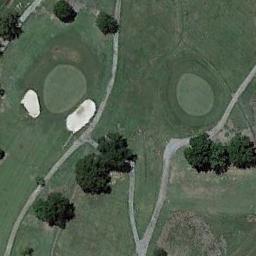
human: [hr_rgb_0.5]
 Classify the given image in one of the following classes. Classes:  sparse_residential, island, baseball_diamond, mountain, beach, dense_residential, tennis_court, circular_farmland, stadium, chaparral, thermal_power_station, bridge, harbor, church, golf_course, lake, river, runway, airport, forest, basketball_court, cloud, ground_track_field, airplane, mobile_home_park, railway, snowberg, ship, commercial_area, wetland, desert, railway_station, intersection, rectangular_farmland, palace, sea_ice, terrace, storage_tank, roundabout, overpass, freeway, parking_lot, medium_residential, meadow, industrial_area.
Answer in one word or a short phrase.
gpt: golf_course